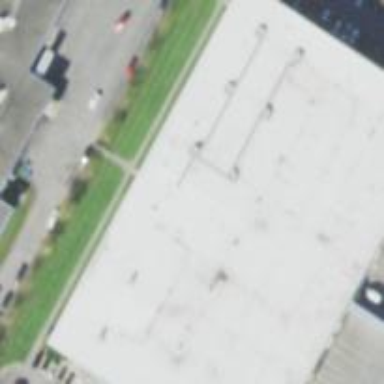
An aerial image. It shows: Building.